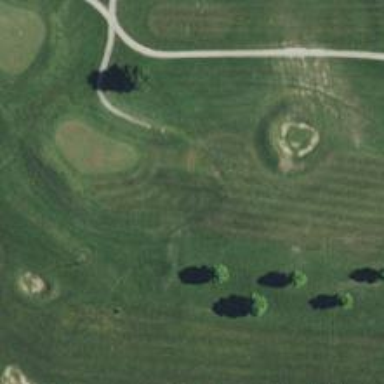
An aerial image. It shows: View of golf hole.